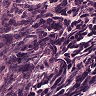
Metastatic tissue present: no